Aerial crown-view tile of a tropical tree (Barro Colorado Island, Panama), acquired 20240813:
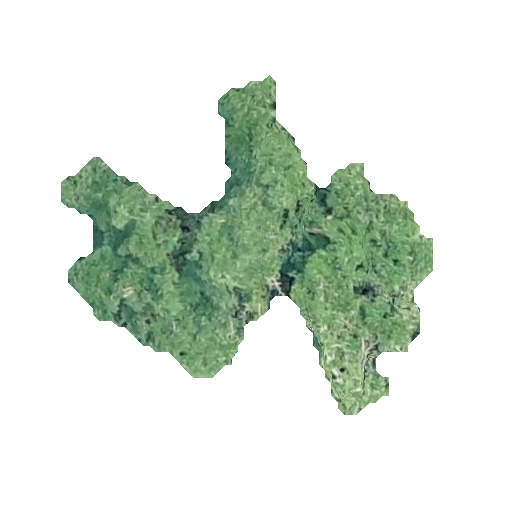
Species: Platypodium elegans
GBIF accepted scientific name: Platypodium elegans
Crown area: 93.081 m²